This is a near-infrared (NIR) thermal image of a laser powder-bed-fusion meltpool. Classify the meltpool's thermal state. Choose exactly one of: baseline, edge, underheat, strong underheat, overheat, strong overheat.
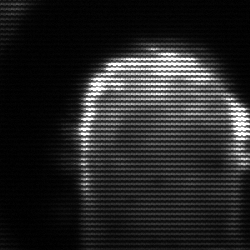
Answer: baseline